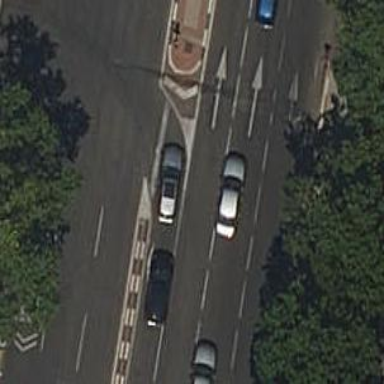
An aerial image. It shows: Tertiary_link road with asphalt surface.